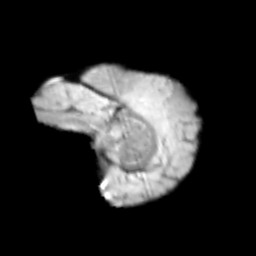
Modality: T2w
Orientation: sagittal
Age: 11
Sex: male
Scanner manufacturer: siemens
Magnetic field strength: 3 T
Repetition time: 3.8 s
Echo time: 0.07 s